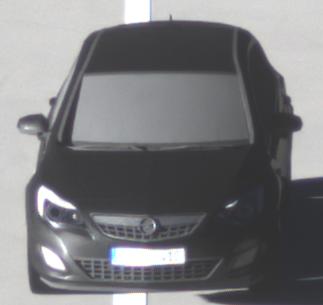
Make: Opel
Model: Astra 1.4 ecoFlex
Detailed model: Astra (J)
Model produced from: 2009/12
Model produced until: 2010/12
Doors: 5
Color: black
Road condition: dry road
Daytime: sunrise or sunset
Contrast: high contrast